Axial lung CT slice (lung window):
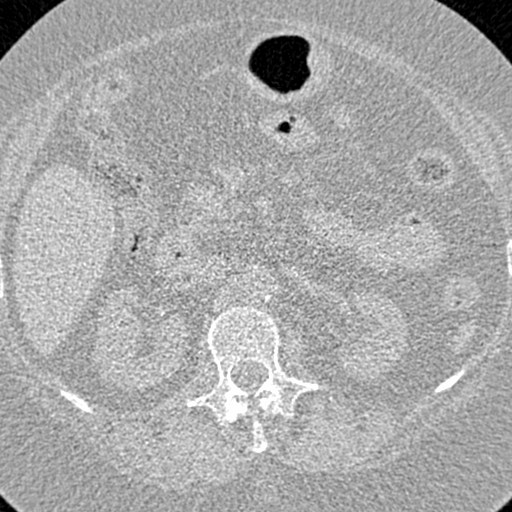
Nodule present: no